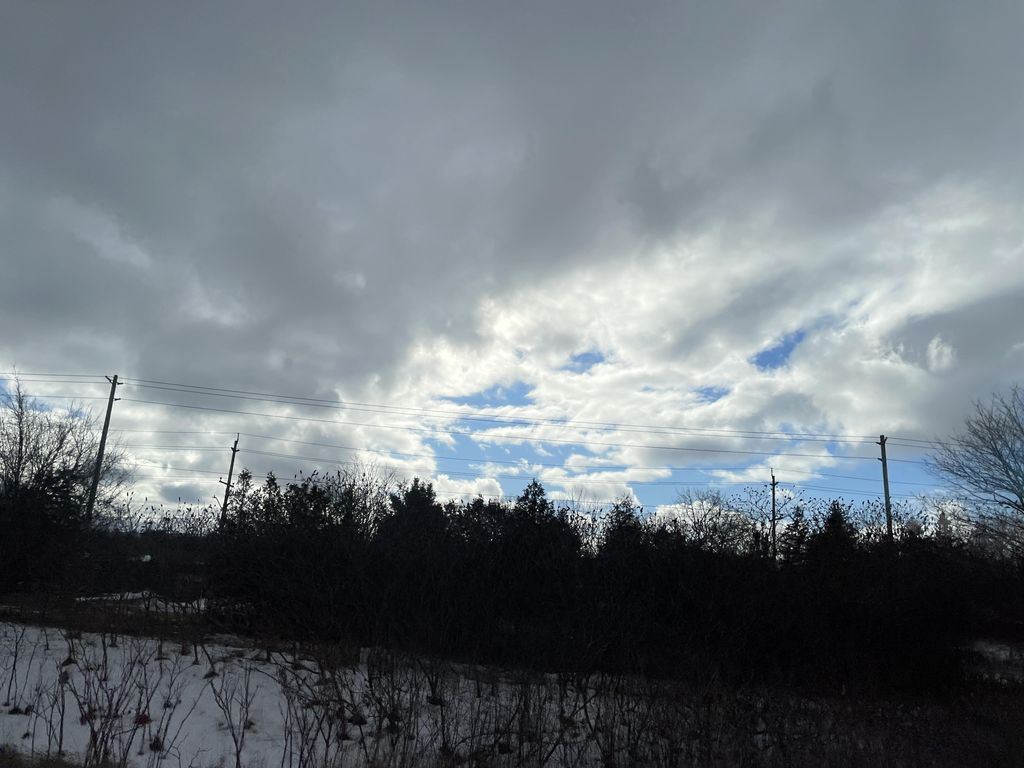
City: kitchener-waterloo